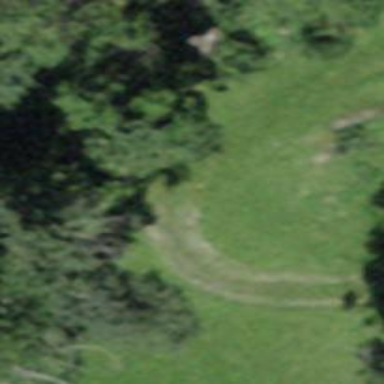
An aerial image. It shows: Intermediate downhill path.